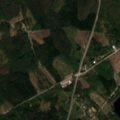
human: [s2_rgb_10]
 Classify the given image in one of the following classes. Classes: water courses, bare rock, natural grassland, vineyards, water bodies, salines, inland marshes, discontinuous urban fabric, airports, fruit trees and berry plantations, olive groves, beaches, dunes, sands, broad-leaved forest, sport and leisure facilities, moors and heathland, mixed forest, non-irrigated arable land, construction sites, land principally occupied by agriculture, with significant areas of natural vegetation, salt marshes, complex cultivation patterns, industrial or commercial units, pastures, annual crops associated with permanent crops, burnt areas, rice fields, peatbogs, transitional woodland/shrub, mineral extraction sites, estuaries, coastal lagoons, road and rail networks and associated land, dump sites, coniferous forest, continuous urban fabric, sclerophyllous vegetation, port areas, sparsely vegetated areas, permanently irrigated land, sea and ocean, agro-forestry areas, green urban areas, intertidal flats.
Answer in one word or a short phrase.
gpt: land principally occupied by agriculture, with significant areas of natural vegetation, coniferous forest, mixed forest